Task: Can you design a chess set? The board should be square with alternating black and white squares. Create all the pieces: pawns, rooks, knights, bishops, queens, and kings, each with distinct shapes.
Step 1475:
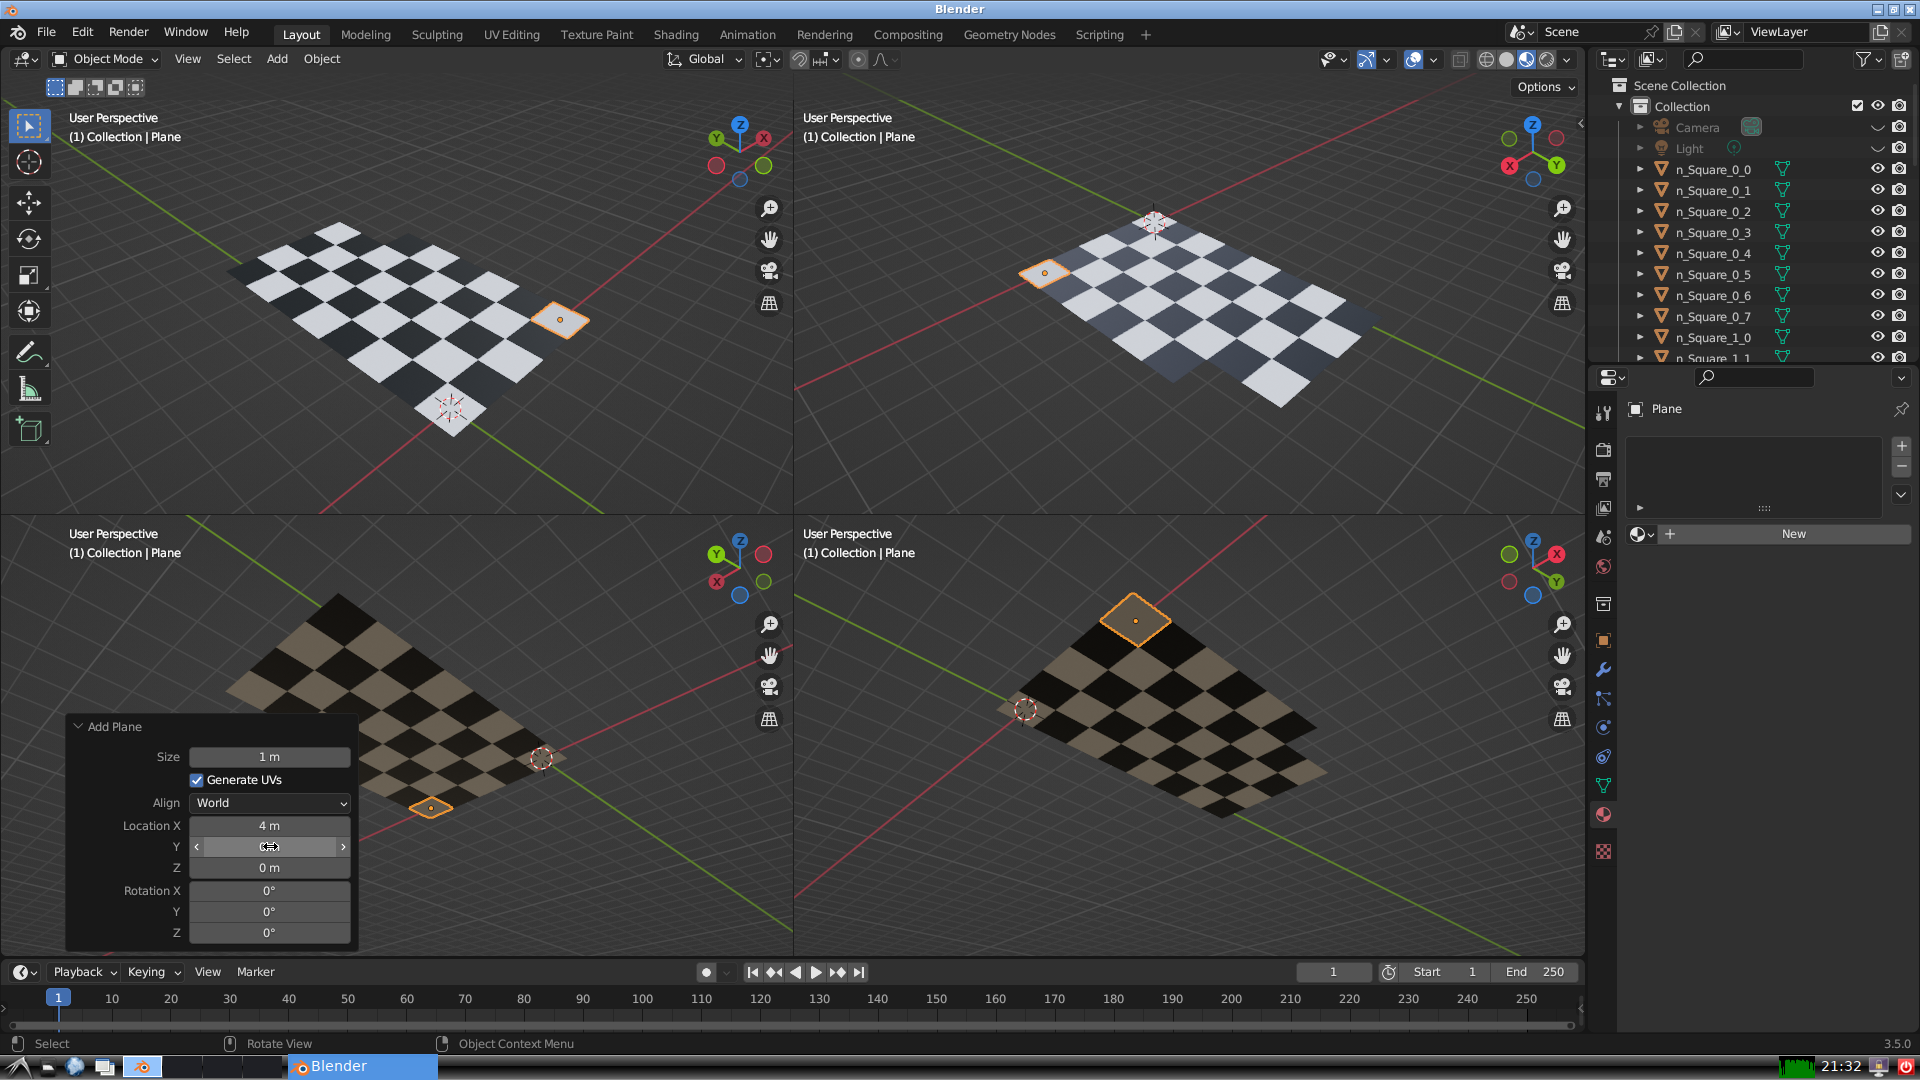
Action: click: no